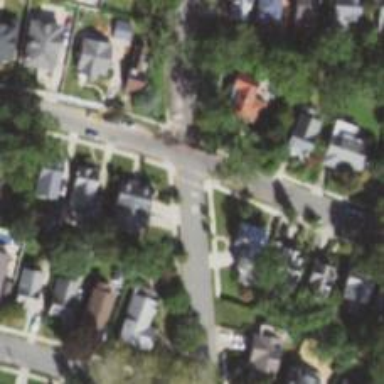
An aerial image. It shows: Road with stop sign.